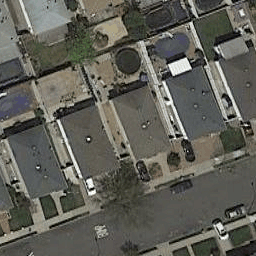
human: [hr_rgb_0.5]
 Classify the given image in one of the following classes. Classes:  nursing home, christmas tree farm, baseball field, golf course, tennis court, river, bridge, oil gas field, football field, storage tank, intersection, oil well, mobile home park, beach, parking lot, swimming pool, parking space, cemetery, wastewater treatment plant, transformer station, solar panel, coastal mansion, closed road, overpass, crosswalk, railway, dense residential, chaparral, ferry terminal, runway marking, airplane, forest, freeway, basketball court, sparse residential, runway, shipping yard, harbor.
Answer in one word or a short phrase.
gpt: dense residential